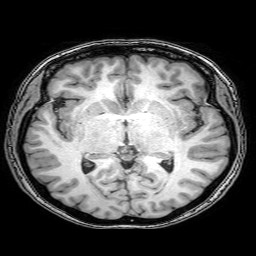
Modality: T1w
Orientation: coronal
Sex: female
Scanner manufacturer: philips
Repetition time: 0.008116 s
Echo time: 0.00371 s